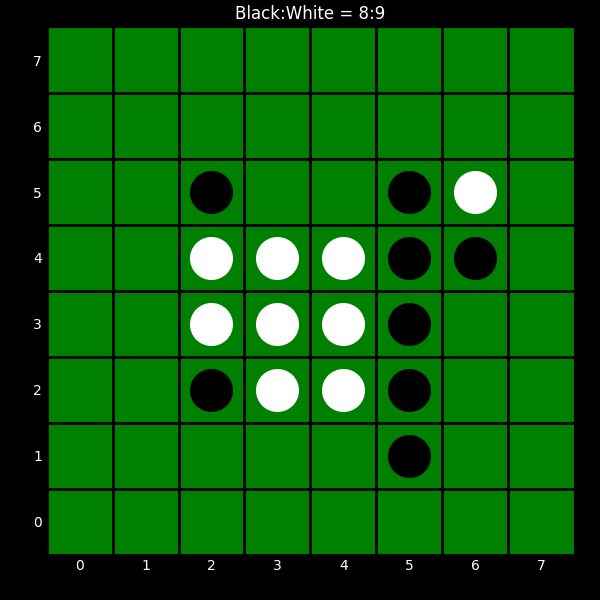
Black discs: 8
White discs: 9